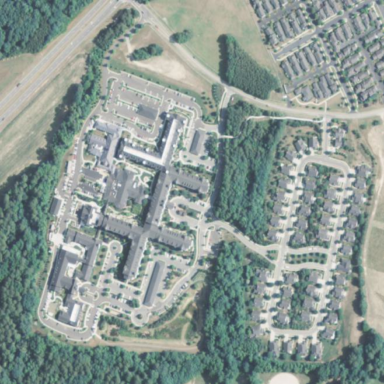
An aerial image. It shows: Retirement home.